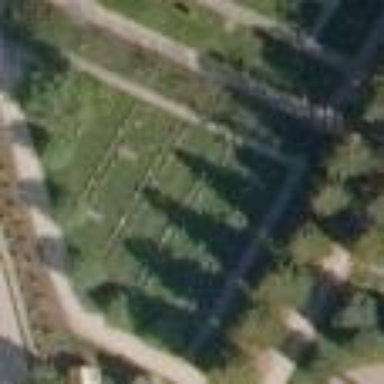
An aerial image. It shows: Sector within cemetery.